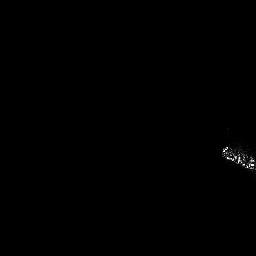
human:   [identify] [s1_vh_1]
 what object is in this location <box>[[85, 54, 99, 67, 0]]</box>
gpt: <ref>1 medium ship at the right</ref>